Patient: sex F, age 63
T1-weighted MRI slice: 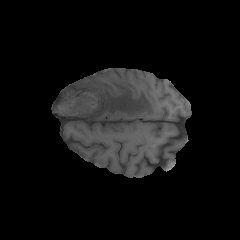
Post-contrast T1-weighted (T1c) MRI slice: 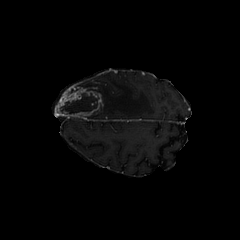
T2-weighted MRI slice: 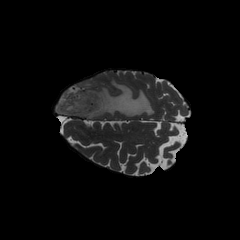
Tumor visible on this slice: yes
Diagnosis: Glioblastoma, IDH-wildtype
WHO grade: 4